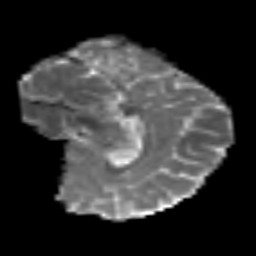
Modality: MD
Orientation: sagittal
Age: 39
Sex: female
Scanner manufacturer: siemens
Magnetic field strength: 3 T
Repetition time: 6.1 s
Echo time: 0.101 s